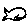
Label: fish